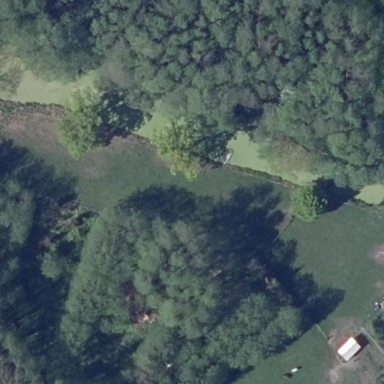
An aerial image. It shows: Pond surrounded by natural water.